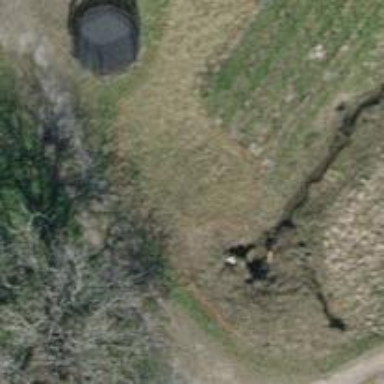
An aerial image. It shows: Culvert tunnel.